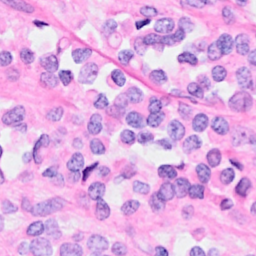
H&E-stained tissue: Breast